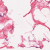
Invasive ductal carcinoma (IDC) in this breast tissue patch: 0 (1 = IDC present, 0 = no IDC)